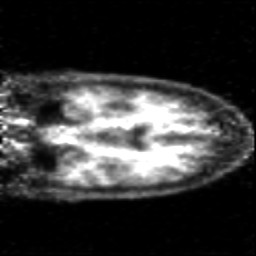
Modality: PET
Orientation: coronal
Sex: male
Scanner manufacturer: siemens